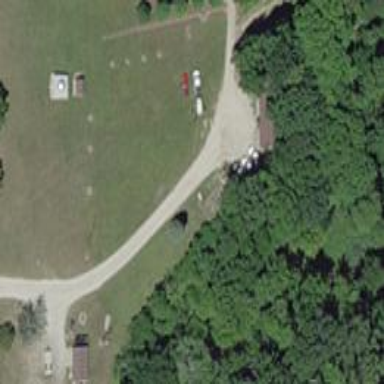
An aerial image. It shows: Trail riding station for tourism.